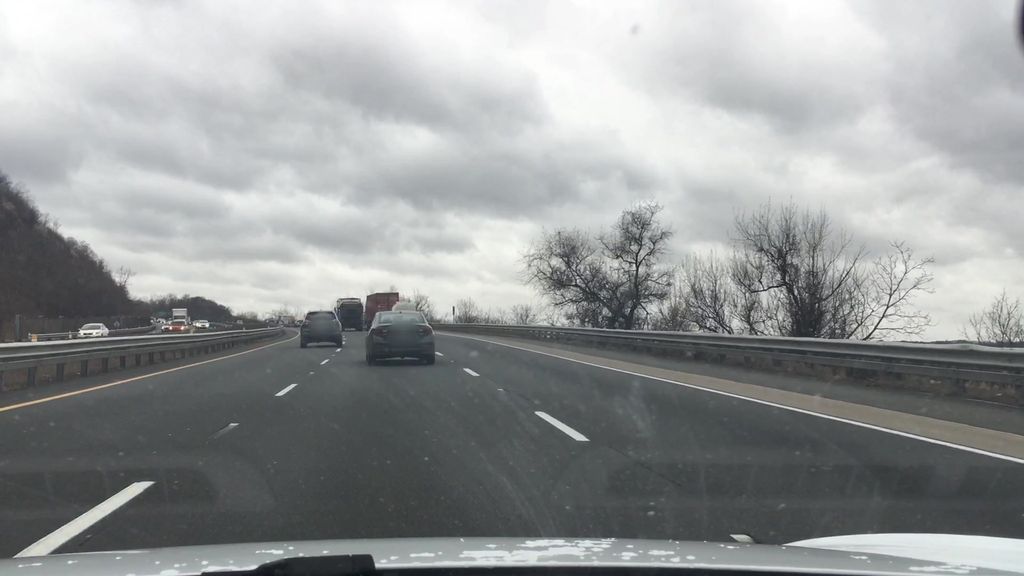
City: hamilton